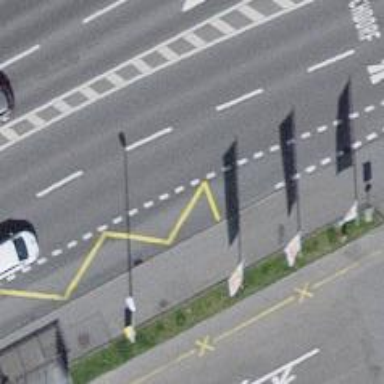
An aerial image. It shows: Asphalt platform for public transport with shelter.